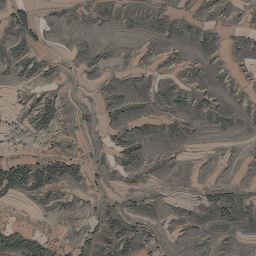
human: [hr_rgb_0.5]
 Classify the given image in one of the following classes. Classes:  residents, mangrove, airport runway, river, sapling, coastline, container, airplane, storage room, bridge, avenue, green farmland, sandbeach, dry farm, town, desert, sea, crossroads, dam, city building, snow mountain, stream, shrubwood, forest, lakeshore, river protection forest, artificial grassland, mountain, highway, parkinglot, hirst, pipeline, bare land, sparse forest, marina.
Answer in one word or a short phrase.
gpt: mountain